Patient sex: M
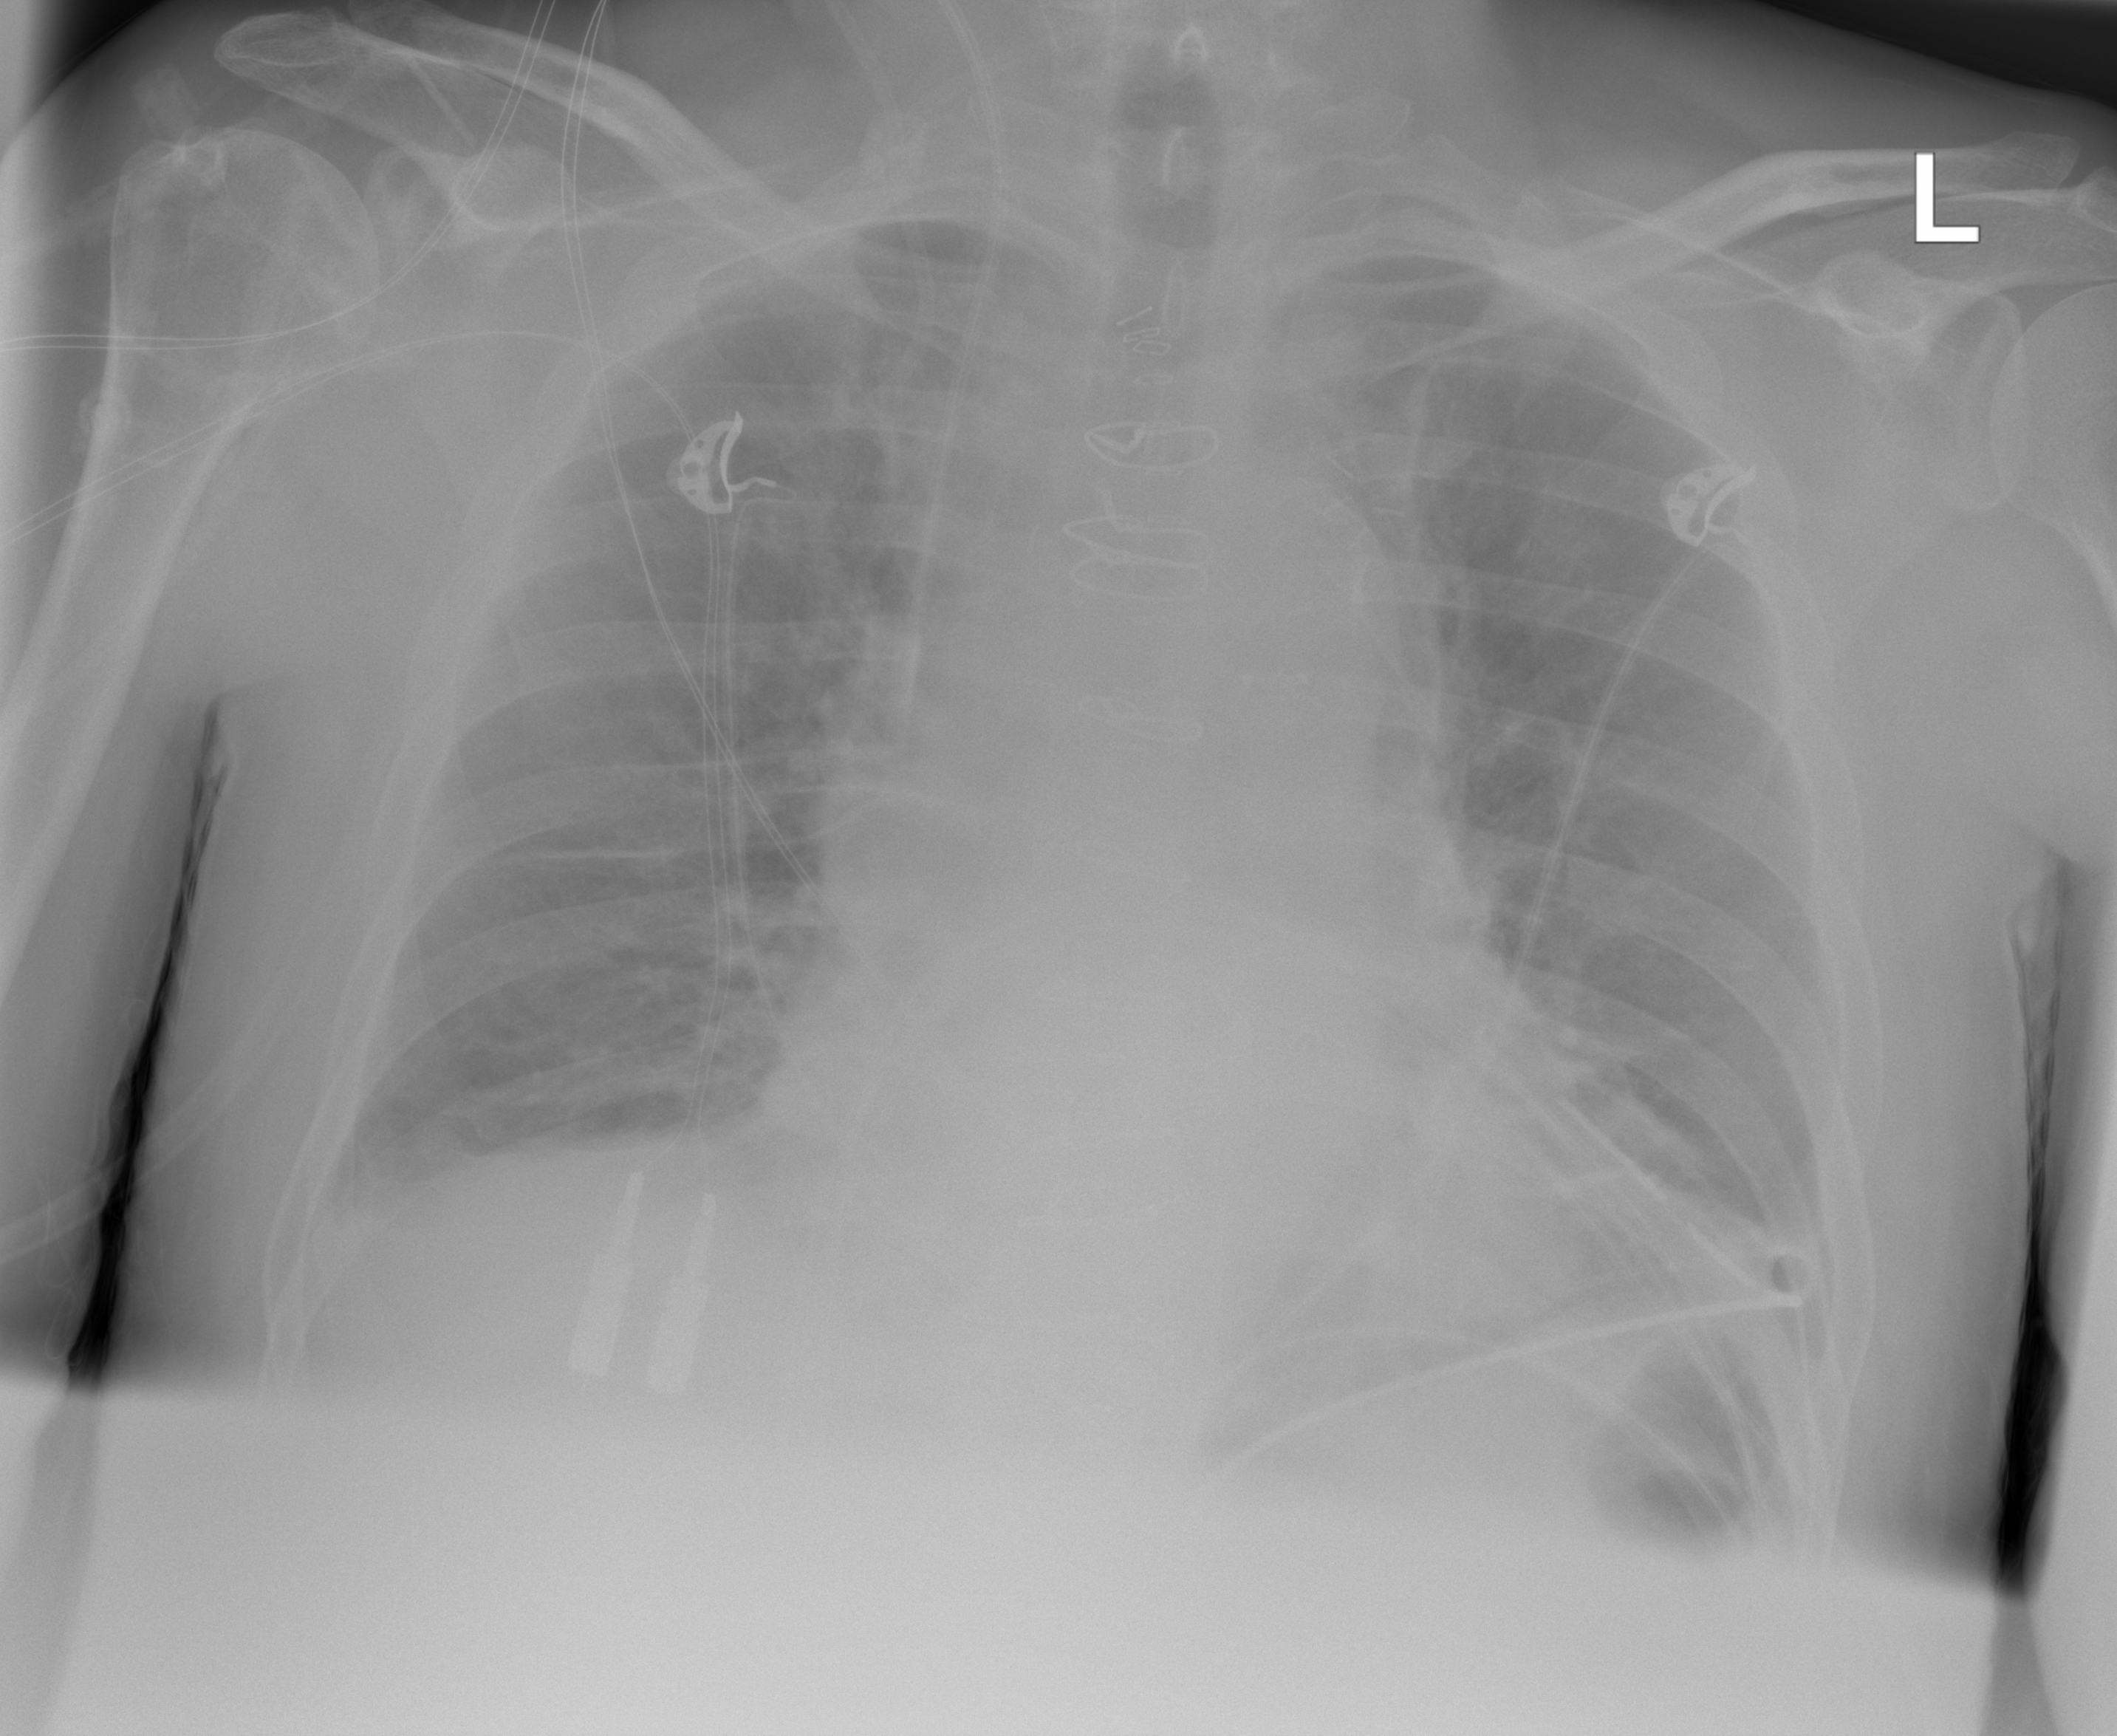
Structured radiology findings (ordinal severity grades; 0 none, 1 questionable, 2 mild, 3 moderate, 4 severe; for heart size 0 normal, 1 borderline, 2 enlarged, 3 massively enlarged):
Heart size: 0
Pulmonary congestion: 0
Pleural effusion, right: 0
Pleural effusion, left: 0
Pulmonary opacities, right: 0
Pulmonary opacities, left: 0
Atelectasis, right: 2
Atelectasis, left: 2